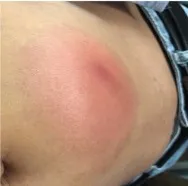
(A) The patient developed a subcutaneous induration in the abdominal wall. Redness, swelling, and pain worsened within 4 days.
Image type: medical_photograph (skin_photograph)